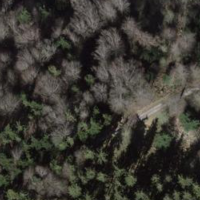
EUNIS habitat code: 43
Species observed at this site:
Stachys sylvatica
Salix caprea
Angelica sylvestris
Geranium robertianum